Question: I have installed Orion in a new machine, from the yum package and installing mongodb following the instructions from the Administration guide.
Also, I have deployed an orion-instance from wirecloud, and also I updated my old Orion instance from 0.21 to 0.22.
In all cases Orion goes down randomly and I have no idea why. Version 0.21 worked perfectly, but now it's very unstable.
I installed a cron task that checks if Orion has PID dead, and start it again, but the problem is that sometimes I get my Orion instance down for 1 minute.
I send requests like this:
'''
(curl http://my.orion.instance.es:1026/v1/updateContext -s -S --header 'Content-Type: application/json' --header 'Accept: application/json' -d @- | python -mjson.tool) <<EOF
{
"contextElements": [
{
"type": "Alert",
"isPattern": "false",
"id": "myemail@dot.com",
"attributes": [
{
"name": "alert-type",
"type": "text",
"value": "10020"
},{
"name": "message",
"type": "text",
"value": "Flooding"
},{
"name": "status",
"type": "text",
"value": "100"
},{
"name": "gateway",
"type": "text",
"value": "5"
}
]
}
],
"updateAction": "APPEND"
}
EOF
'''
And the response is:
'''
{
"contextResponses": [
{
"contextElement": {
"attributes": [
{
"name": "alert-type",
"type": "text",
"value": ""
},
{
"name": "message",
"type": "text",
"value": ""
},
{
"name": "status",
"type": "text",
"value": ""
},
{
"name": "gateway",
"type": "text",
"value": ""
}
],
"id": "myemail@dot.com",
"isPattern": "false",
"type": "Alert"
},
"statusCode": {
"code": "200",
"reasonPhrase": "OK"
}
}
]
}
'''
And in this moment, Orion goes down (also happens if I send an UPDATE or DELETE).
I have ngsi2cosmos running, and show these messages (maybe the problem is here):
'''
INFO in requests_wrappers [/root/ngsi2cosmos/requests_wrappers.py:58]:
--> PUT http://cosmos.lab.fi-ware.org:14000/webhdfs/v1/user/yyyyy/xxx/myemail@dot.com-Alert-status-text.txt?op=create&user.name=yyyyy&data=true
--------------------------------------------------------------------------------
--------------------------------------------------------------------------------
INFO in requests_wrappers [/root/ngsi2cosmos/requests_wrappers.py:62]:
<-- 500
--------------------------------------------------------------------------------
--------------------------------------------------------------------------------
DEBUG in requests_wrappers [/root/ngsi2cosmos/requests_wrappers.py:64]:
<-- {"RemoteException":{"message":"org.apache.hadoop.hdfs.server.namenode.SafeModeException: Cannot create file\/user\/yyyy\/xxx\/myemail@dot.com-Alert-status-text.txt. Name node is in safe mode.","exception":"RemoteException","javaClassName":"org.apache.hadoop.ipc.RemoteException"}}
'''
How can I solve this issue?
'''
echo 'db.csubs.count()' | mongo orion --quiet
> 176
echo 'db.registrations.count()' | mongo orion --quiet
> 0
'''
Running contextBroker in foreground:
'''
[root@orion-figlass ~]# service contextBroker stop
Stopping...
contextBroker (pid 5043) is running...
Stopping contextBroker... [ OK ]
[root@orion-figlass ~]#
[root@orion-figlass ~]# contextBroker -fg
INFO@19:47:48 contextBroker.cpp[1411]: Orion Context Broker is running
INFO@19:47:48 mongoConnectionPool.cpp[184]: Successful connection to database
INFO@19:47:48 mongoConnectionPool.cpp[184]: Successful connection to database
INFO@19:47:48 mongoConnectionPool.cpp[184]: Successful connection to database
INFO@19:47:48 mongoConnectionPool.cpp[184]: Successful connection to database
INFO@19:47:48 mongoConnectionPool.cpp[184]: Successful connection to database
INFO@19:47:48 mongoConnectionPool.cpp[184]: Successful connection to database
INFO@19:47:48 mongoConnectionPool.cpp[184]: Successful connection to database
INFO@19:47:48 mongoConnectionPool.cpp[184]: Successful connection to database
INFO@19:47:48 mongoConnectionPool.cpp[184]: Successful connection to database
INFO@19:47:48 mongoConnectionPool.cpp[184]: Successful connection to database
INFO@19:47:48 contextBroker.cpp[1191]: Connected to mongo at localhost:orion
INFO@19:47:48 MongoGlobal.cpp[480]: Database Operation Successful ({ conditions.type: "ONTIMEINTERVAL" })
INFO@19:47:48 contextBroker.cpp[1499]: Startup completed
INFO@19:48:28 rest.cpp[781]: Starting transaction from 66.249.81.169:60928/version
INFO@19:48:28 rest.cpp[384]: Transaction ended
INFO@19:48:28 rest.cpp[781]: Starting transaction from 66.249.93.161:48199/version
INFO@19:48:28 rest.cpp[384]: Transaction ended
INFO@19:48:28 rest.cpp[781]: Starting transaction from 66.249.93.161:48199/favicon.ico
WARNING@19:48:28 rest.cpp[347]: Bad Input (no valid 'Accept-format' found)
WARNING@19:48:28 rest.cpp[347]: Bad Input (no valid 'Accept-format' found)
WARNING@19:48:28 rest.cpp[827]: Bad Input (invalid mime-type in Accept http-header)
WARNING@19:48:28 rest.cpp[836]: Bad Input (error in URI parameters)
INFO@19:48:28 rest.cpp[384]: Transaction ended
INFO@19:48:28 rest.cpp[781]: Starting transaction from 66.249.81.161:37559/favicon.ico
WARNING@19:48:28 rest.cpp[347]: Bad Input (no valid 'Accept-format' found)
WARNING@19:48:28 rest.cpp[347]: Bad Input (no valid 'Accept-format' found)
WARNING@19:48:28 rest.cpp[827]: Bad Input (invalid mime-type in Accept http-header)
WARNING@19:48:28 rest.cpp[836]: Bad Input (error in URI parameters)
INFO@19:48:28 rest.cpp[384]: Transaction ended
INFO@19:48:31 rest.cpp[781]: Starting transaction from 188.76.231.187:18019/version
INFO@19:48:31 rest.cpp[384]: Transaction ended
INFO@19:48:31 rest.cpp[781]: Starting transaction from 188.76.231.187:18019/favicon.ico
WARNING@19:48:31 badRequest.cpp[52]: Bad Input (service '/favicon.ico' not found)
INFO@19:48:31 rest.cpp[384]: Transaction ended
INFO@19:48:34 rest.cpp[781]: Starting transaction from 188.76.231.187:18019/version
INFO@19:48:34 rest.cpp[384]: Transaction ended
INFO@19:48:34 rest.cpp[781]: Starting transaction from 188.76.231.187:18019/favicon.ico
WARNING@19:48:34 badRequest.cpp[52]: Bad Input (service '/favicon.ico' not found)
INFO@19:48:34 rest.cpp[384]: Transaction ended
INFO@19:49:11 rest.cpp[781]: Starting transaction from 188.76.231.187:18019/favicon.ico
WARNING@19:49:11 badRequest.cpp[52]: Bad Input (service '/favicon.ico' not found)
INFO@19:49:11 rest.cpp[384]: Transaction ended
INFO@19:49:12 rest.cpp[781]: Starting transaction from 188.76.231.187:18019/version
INFO@19:49:12 rest.cpp[384]: Transaction ended
INFO@19:49:12 rest.cpp[781]: Starting transaction from 188.76.231.187:18019/favicon.ico
WARNING@19:49:12 badRequest.cpp[52]: Bad Input (service '/favicon.ico' not found)
INFO@19:49:12 rest.cpp[384]: Transaction ended
INFO@19:49:53 rest.cpp[781]: Starting transaction from 130.206.84.11:36938/ngsi10/subscribeContext
INFO@19:49:53 MongoGlobal.cpp[1095]: Database Operation Successful ({ query: { $or: [ { _id.id: /.*/, _id.type: "Alert" } ], _id.servicePath: { $in: [ null, /^$/, /^/.*/ ] } }, orderby: { creDate: 1 } })
INFO@19:49:53 MongoGlobal.cpp[1095]: Database Operation Successful ({ query: { $or: [ { _id.id: /.*/, _id.type: "Alert" } ], _id.servicePath: { $in: [ null, /^$/, /^/.*/ ] } }, orderby: { creDate: 1 } })
INFO@19:49:53 mongoSubscribeContext.cpp[147]: Database Operation Successful (insert { _id: ObjectId('559c2d6142b637df6db61746'), expiration: <PHONE>, reference: "http://wirecloud.ld.testbed.fi-ware.eu:3000/callbacks/22:51:00-1:22:51:01-1", servicePath: "/#", entities: [ { id: ".*", type: "Alert", isPattern: "true" } ], attrs: [], conditions: [ { type: "ONCHANGE", value: [ "alert-type", "status" ] } ], lastNotification: <PHONE>, count: 1, format: "XML" })
INFO@19:49:53 httpRequestSend.cpp[191]: Starting transaction to wirecloud.ld.testbed.fi-ware.eu:3000/callbacks/22:51:00-1:22:51:01-1
INFO@19:49:53 rest.cpp[384]: Transaction ended
INFO@19:49:53 httpRequestSend.cpp[424]: Notification Successfully Sent to wirecloud.ld.testbed.fi-ware.eu:3000/callbacks/22:51:00-1:22:51:01-1
INFO@19:49:53 httpRequestSend.cpp[435]: Transaction ended
INFO@19:50:08 rest.cpp[781]: Starting transaction from 188.76.231.187:18019/version
INFO@19:50:08 rest.cpp[384]: Transaction ended
INFO@19:50:08 rest.cpp[781]: Starting transaction from 188.76.231.187:18019/favicon.ico
WARNING@19:50:08 badRequest.cpp[52]: Bad Input (service '/favicon.ico' not found)
INFO@19:50:08 rest.cpp[384]: Transaction ended
INFO@19:50:26 rest.cpp[781]: Starting transaction from 130.206.84.11:36957/ngsi10/subscribeContext
INFO@19:50:26 MongoGlobal.cpp[1095]: Database Operation Successful ({ query: { $or: [ { _id.id: /.*/, _id.type: "Alert" } ], _id.servicePath: { $in: [ null, /^$/, /^/.*/ ] } }, orderby: { creDate: 1 } })
INFO@19:50:26 MongoGlobal.cpp[1095]: Database Operation Successful ({ query: { $or: [ { _id.id: /.*/, _id.type: "Alert" } ], _id.servicePath: { $in: [ null, /^$/, /^/.*/ ] } }, orderby: { creDate: 1 } })
INFO@19:50:26 httpRequestSend.cpp[191]: Starting transaction to wirecloud.ld.testbed.fi-ware.eu:3000/callbacks/22:51:34-1:22:51:34-1
INFO@19:50:26 mongoSubscribeContext.cpp[147]: Database Operation Successful (insert { _id: ObjectId('559c2d8242b637df6db61747'), expiration: <PHONE>, reference: "http://wirecloud.ld.testbed.fi-ware.eu:3000/callbacks/22:51:34-1:22:51:34-1", servicePath: "/#", entities: [ { id: ".*", type: "Alert", isPattern: "true" } ], attrs: [], conditions: [ { type: "ONCHANGE", value: [ "alert-type", "status" ] } ], lastNotification: <PHONE>, count: 1, format: "XML" })
INFO@19:50:26 rest.cpp[384]: Transaction ended
INFO@19:50:27 httpRequestSend.cpp[424]: Notification Successfully Sent to wirecloud.ld.testbed.fi-ware.eu:3000/callbacks/22:51:34-1:22:51:34-1
INFO@19:50:27 httpRequestSend.cpp[435]: Transaction ended
'''
At this moment, orion goes down:
'''
INFO@19:48:28 rest.cpp[781]: Starting transaction from 66.249.93.161:48199/favicon.ico
WARNING@19:48:28 rest.cpp[347]: Bad Input (no valid 'Accept-format' found)
WARNING@19:48:28 rest.cpp[347]: Bad Input (no valid 'Accept-format' found)
WARNING@19:48:28 rest.cpp[827]: Bad Input (invalid mime-type in Accept http-header)
WARNING@19:48:28 rest.cpp[836]: Bad Input (error in URI parameters)
INFO@19:48:28 rest.cpp[384]: Transaction ended
INFO@19:48:28 rest.cpp[781]: Starting transaction from 66.249.81.161:37559/favicon.ico
WARNING@19:48:28 rest.cpp[347]: Bad Input (no valid 'Accept-format' found)
WARNING@19:48:28 rest.cpp[347]: Bad Input (no valid 'Accept-format' found)
WARNING@19:48:28 rest.cpp[827]: Bad Input (invalid mime-type in Accept http-header)
WARNING@19:48:28 rest.cpp[836]: Bad Input (error in URI parameters)
INFO@19:48:28 rest.cpp[384]: Transaction ended
INFO@19:48:31 rest.cpp[781]: Starting transaction from 188.76.231.187:18019/version
INFO@19:48:31 rest.cpp[384]: Transaction ended
'''
Screenshot of /version where displays the uptime (before that, uptime was 5 days, but when I start using the mashup, something goes wrong and Orion goes down).

Installed gdb, executed ulimit -c unlimited
running contextBroker -fg
Now the shell shows more detailed errors:
'''
INFO@20:21:06 httpRequestSend.cpp[191]: Starting transaction to wirecloud.ld.testbed.fi-ware.eu:3000/callbacks/23:22:00-1:23:22:01-1
INFO@20:21:06 rest.cpp[384]: Transaction ended
INFO@20:21:06 httpRequestSend.cpp[424]: Notification Successfully Sent to wirecloud.ld.testbed.fi-ware.eu:3000/callbacks/22:51:34-1:22:51:34-1
INFO@20:21:06 httpRequestSend.cpp[435]: Transaction ended
INFO@20:21:06 httpRequestSend.cpp[424]: Notification Successfully Sent to wirecloud.ld.testbed.fi-ware.eu:3000/callbacks/23:22:00-1:23:22:01-1
INFO@20:21:06 httpRequestSend.cpp[435]: Transaction ended
INFO@20:21:06 httpRequestSend.cpp[424]: Notification Successfully Sent to api.wiim.es:80/api/v1/alert
INFO@20:21:06 httpRequestSend.cpp[435]: Transaction ended
*** longjmp causes uninitialized stack frame ***: contextBroker terminated
======= Backtrace: =========
/lib64/libc.so.6(__fortify_fail+0x37)[0x3c5ab02527]
/lib64/libc.so.6[0x3c5ab024b9]
/lib64/libc.so.6(__longjmp_chk+0x33)[0x3c5ab02423]
/usr/lib64/libcurl.so.4[0x3c5e20eb25]
/lib64/libc.so.6[0x3c5aa326a0]
/lib64/libc.so.6(nanosleep+0x2d)[0x3c5aaaca3d]
/lib64/libc.so.6(sleep+0xe0)[0x3c5aaac8b0]
contextBroker(main+0x90a)[0x49e5da]
/lib64/libc.so.6(__libc_start_main+0xfd)[0x3c5aa1ed5d]
contextBroker[0x483219]
======= Memory map: ========
<PHONE>-<PHONE> r-xp <PHONE> fc:01 26350 /usr/bin/contextBroker
<PHONE>-<PHONE> rw-p <PHONE> fc:01 26350 /usr/bin/contextBroker
<PHONE>-<PHONE> rw-p <PHONE> 00:00 0
0120e000-<PHONE> rw-p <PHONE> 00:00 0 [heap]
34e4a00000-34e4a12000 r-xp <PHONE> fc:01 53961 /usr/lib64/libmicrohttpd.so.10.16.1
34e4a12000-34e4c12000 ---p <PHONE> fc:01 53961 /usr/lib64/libmicrohttpd.so.10.16.1
34e4c12000-34e4c13000 rw-p <PHONE> fc:01 53961 /usr/lib64/libmicrohttpd.so.10.16.1
<PHONE>-<PHONE> r-xp <PHONE> fc:01 55423 /usr/lib64/libboost_system-mt.so.5
<PHONE>-<PHONE> ---p <PHONE> fc:01 55423 /usr/lib64/libboost_system-mt.so.5
<PHONE>-<PHONE> rw-p <PHONE> fc:01 55423 /usr/lib64/libboost_system-mt.so.5
389aa00000-389aa14000 r-xp <PHONE> fc:01 55424 /usr/lib64/libboost_filesystem-mt.so.5
389aa14000-389ac14000 ---p <PHONE> fc:01 55424 /usr/lib64/libboost_filesystem-mt.so.5
389ac14000-389ac15000 rw-p <PHONE> fc:01 55424 /usr/lib64/libboost_filesystem-mt.so.5
3c5a600000-3c5a620000 r-xp <PHONE> fc:01 11913 /lib64/ld-2.12.so
3c5a81f000-3c5a820000 r--p 0001f000 fc:01 11913 /lib64/ld-2.12.so
3c5a820000-3c5a821000 rw-p <PHONE> fc:01 11913 /lib64/ld-2.12.so
3c5a821000-3c5a822000 rw-p <PHONE> 00:00 0
3c5aa00000-3c5ab8a000 r-xp <PHONE> fc:01 32217 /lib64/libc-2.12.so
3c5ab8a000-3c5ad8a000 ---p 0018a000 fc:01 32217 /lib64/libc-2.12.so
3c5ad8a000-3c5ad8e000 r--p 0018a000 fc:01 32217 /lib64/libc-2.12.so
3c5ad8e000-3c5ad8f000 rw-p 0018e000 fc:01 32217 /lib64/libc-2.12.so
3c5ad8f000-3c5ad94000 rw-p <PHONE> 00:00 0
3c5ae00000-3c5ae17000 r-xp <PHONE> fc:01 32221 /lib64/libpthread-2.12.so
3c5ae17000-3c5b017000 ---p <PHONE> fc:01 32221 /lib64/libpthread-2.12.so
3c5b017000-3c5b018000 r--p <PHONE> fc:01 32221 /lib64/libpthread-2.12.so
3c5b018000-3c5b019000 rw-p <PHONE> fc:01 32221 /lib64/libpthread-2.12.so
3c5b019000-3c5b01d000 rw-p <PHONE> 00:00 0
3c5b200000-3c5b202000 r-xp <PHONE> fc:01 60370 /lib64/libdl-2.12.so
3c5b202000-3c5b402000 ---p <PHONE> fc:01 60370 /lib64/libdl-2.12.so
3c5b402000-3c5b403000 r--p <PHONE> fc:01 60370 /lib64/libdl-2.12.so
3c5b403000-3c5b404000 rw-p <PHONE> fc:01 60370 /lib64/libdl-2.12.so
3c5b600000-3c5b683000 r-xp <PHONE> fc:01 9690 /lib64/libm-2.12.so
3c5b683000-3c5b882000 ---p <PHONE> fc:01 9690 /lib64/libm-2.12.so
3c5b882000-3c5b883000 r--p <PHONE> fc:01 9690 /lib64/libm-2.12.so
3c5b883000-3c5b884000 rw-p <PHONE> fc:01 9690 /lib64/libm-2.12.so
3c5ba00000-3c5ba07000 r-xp <PHONE> fc:01 32222 /lib64/librt-2.12.so
3c5ba07000-3c5bc06000 ---p <PHONE> fc:01 32222 /lib64/librt-2.12.so
3c5bc06000-3c5bc07000 r--p <PHONE> fc:01 32222 /lib64/librt-2.12.so
3c5bc07000-3c5bc08000 rw-p <PHONE> fc:01 32222 /lib64/librt-2.12.so
3c5be00000-3c5be15000 r-xp <PHONE> fc:01 34600 /lib64/libz.so.1.2.3
3c5be15000-3c5c014000 ---p <PHONE> fc:01 34600 /lib64/libz.so.1.2.3
3c5c014000-3c5c015000 r--p <PHONE> fc:01 34600 /lib64/libz.so.1.2.3
3c5c015000-3c5c016000 rw-p <PHONE> fc:01 34600 /lib64/libz.so.1.2.3
3c5c200000-3c5c213000 r-xp <PHONE> fc:01 9703 /usr/lib64/libboost_thread-mt.so.5
3c5c213000-3c5c413000 ---p <PHONE> fc:01 9703 /usr/lib64/libboost_thread-mt.so.5
3c5c413000-3c5c415000 rw-p <PHONE> fc:01 9703 /usr/lib64/libboost_thread-mt.so.5
3c5c600000-3c5c61d000 r-xp <PHONE> fc:01 61643 /lib64/libselinux.so.1
3c5c61d000-3c5c81c000 ---p 0001d000 fc:01 61643 /lib64/libselinux.so.1
3c5c81c000-3c5c81d000 r--p 0001c000 fc:01 61643 /lib64/libselinux.so.1
3c5c81d000-3c5c81e000 rw-p 0001d000 fc:01 61643 /lib64/libselinux.so.1
3c5c81e000-3c5c81f000 rw-p <PHONE> 00:00 0
3c5ca00000-3c5ca49000 r-xp <PHONE> fc:01 61732 /lib64/libldap-2.4.so.2.5.6
3c5ca49000-3c5cc48000 ---p <PHONE> fc:01 61732 /lib64/libldap-2.4.so.2.5.6
3c5cc48000-3c5cc49000 r--p <PHONE> fc:01 61732 /lib64/libldap-2.4.so.2.5.6
3c5cc49000-3c5cc4b000 rw-p <PHONE> fc:01 61732 /lib64/libldap-2.4.so.2.5.6
3c5ce00000-3c5ce16000 r-xp <PHONE> fc:01 61642 /lib64/libresolv-2.12.so
3c5ce16000-3c5d016000 ---p <PHONE> fc:01 61642 /lib64/libresolv-2.12.so
3c5d016000-3c5d017000 r--p <PHONE> fc:01 61642 /lib64/libresolv-2.12.so
3c5d017000-3c5d018000 rw-p <PHONE> fc:01 61642 /lib64/libresolv-2.12.so
3c5d018000-3c5d01a000 rw-p <PHONE> 00:00 0
3c5d200000-3c5d232000 r-xp <PHONE> fc:01 32266 /lib64/libidn.so.11.6.1
3c5d232000-3c5d431000 ---p <PHONE> fc:01 32266 /lib64/libidn.so.11.6.1
3c5d431000-3c5d432000 rw-p <PHONE> fc:01 32266 /lib64/libidn.so.11.6.1Aborted (core dumped)
'''
Second trace error (Orion has goes down twice in this period):
'''
INFO@20:21:06 httpRequestSend.cpp[424]: Notification Successfully Sent to api.wiim.es:80/api/v1/alert
INFO@20:21:06 httpRequestSend.cpp[435]: Transaction ended
*** longjmp causes uninitialized stack frame ***: contextBroker terminated
======= Backtrace: =========
/lib64/libc.so.6(__fortify_fail+0x37)[0x3c5ab02527]
/lib64/libc.so.6[0x3c5ab024b9]
/lib64/libc.so.6(__longjmp_chk+0x33)[0x3c5ab02423]
/usr/lib64/libcurl.so.4[0x3c5e20eb25]
/lib64/libc.so.6[0x3c5aa326a0]
/lib64/libc.so.6(nanosleep+0x2d)[0x3c5aaaca3d]
/lib64/libc.so.6(sleep+0xe0)[0x3c5aaac8b0]
contextBroker(main+0x90a)[0x49e5da]
/lib64/libc.so.6(__libc_start_main+0xfd)[0x3c5aa1ed5d]
contextBroker[0x483219]
======= Memory map: ========
<PHONE>-<PHONE> r-xp <PHONE> fc:01 26350 /usr/bin/contextBroker
<PHONE>-<PHONE> rw-p <PHONE> fc:01 26350 /usr/bin/contextBroker
<PHONE>-<PHONE> rw-p <PHONE> 00:00 0
0120e000-<PHONE> rw-p <PHONE> 00:00 0 [heap]
34e4a00000-34e4a12000 r-xp <PHONE> fc:01 53961 /usr/lib64/libmicrohttpd.so.10.16.1
34e4a12000-34e4c12000 ---p <PHONE> fc:01 53961 /usr/lib64/libmicrohttpd.so.10.16.1
34e4c12000-34e4c13000 rw-p <PHONE> fc:01 53961 /usr/lib64/libmicrohttpd.so.10.16.1
<PHONE>-<PHONE> r-xp <PHONE> fc:01 55423 /usr/lib64/libboost_system-mt.so.5
<PHONE>-<PHONE> ---p <PHONE> fc:01 55423 /usr/lib64/libboost_system-mt.so.5
<PHONE>-<PHONE> rw-p <PHONE> fc:01 55423 /usr/lib64/libboost_system-mt.so.5
389aa00000-389aa14000 r-xp <PHONE> fc:01 55424 /usr/lib64/libboost_filesystem-mt.so.5
389aa14000-389ac14000 ---p <PHONE> fc:01 55424 /usr/lib64/libboost_filesystem-mt.so.5
389ac14000-389ac15000 rw-p <PHONE> fc:01 55424 /usr/lib64/libboost_filesystem-mt.so.5
3c5a600000-3c5a620000 r-xp <PHONE> fc:01 11913 /lib64/ld-2.12.so
3c5a81f000-3c5a820000 r--p 0001f000 fc:01 11913 /lib64/ld-2.12.so
3c5a820000-3c5a821000 rw-p <PHONE> fc:01 11913 /lib64/ld-2.12.so
3c5a821000-3c5a822000 rw-p <PHONE> 00:00 0
3c5aa00000-3c5ab8a000 r-xp <PHONE> fc:01 32217 /lib64/libc-2.12.so
3c5ab8a000-3c5ad8a000 ---p 0018a000 fc:01 32217 /lib64/libc-2.12.so
3c5ad8a000-3c5ad8e000 r--p 0018a000 fc:01 32217 /lib64/libc-2.12.so
3c5ad8e000-3c5ad8f000 rw-p 0018e000 fc:01 32217 /lib64/libc-2.12.so
3c5ad8f000-3c5ad94000 rw-p <PHONE> 00:00 0
3c5ae00000-3c5ae17000 r-xp <PHONE> fc:01 32221 /lib64/libpthread-2.12.so
3c5ae17000-3c5b017000 ---p <PHONE> fc:01 32221 /lib64/libpthread-2.12.so
3c5b017000-3c5b018000 r--p <PHONE> fc:01 32221 /lib64/libpthread-2.12.so
3c5b018000-3c5b019000 rw-p <PHONE> fc:01 32221 /lib64/libpthread-2.12.so
3c5b019000-3c5b01d000 rw-p <PHONE> 00:00 0
3c5b200000-3c5b202000 r-xp <PHONE> fc:01 60370 /lib64/libdl-2.12.so
3c5b202000-3c5b402000 ---p <PHONE> fc:01 60370 /lib64/libdl-2.12.so
3c5b402000-3c5b403000 r--p <PHONE> fc:01 60370 /lib64/libdl-2.12.so
3c5b403000-3c5b404000 rw-p <PHONE> fc:01 60370 /lib64/libdl-2.12.so
3c5b600000-3c5b683000 r-xp <PHONE> fc:01 9690 /lib64/libm-2.12.so
3c5b683000-3c5b882000 ---p <PHONE> fc:01 9690 /lib64/libm-2.12.so
3c5b882000-3c5b883000 r--p <PHONE> fc:01 9690 /lib64/libm-2.12.so
3c5b883000-3c5b884000 rw-p <PHONE> fc:01 9690 /lib64/libm-2.12.so
3c5ba00000-3c5ba07000 r-xp <PHONE> fc:01 32222 /lib64/librt-2.12.so
3c5ba07000-3c5bc06000 ---p <PHONE> fc:01 32222 /lib64/librt-2.12.so
3c5bc06000-3c5bc07000 r--p <PHONE> fc:01 32222 /lib64/librt-2.12.so
3c5bc07000-3c5bc08000 rw-p <PHONE> fc:01 32222 /lib64/librt-2.12.so
3c5be00000-3c5be15000 r-xp <PHONE> fc:01 34600 /lib64/libz.so.1.2.3
3c5be15000-3c5c014000 ---p <PHONE> fc:01 34600 /lib64/libz.so.1.2.3
3c5c014000-3c5c015000 r--p <PHONE> fc:01 34600 /lib64/libz.so.1.2.3
3c5c015000-3c5c016000 rw-p <PHONE> fc:01 34600 /lib64/libz.so.1.2.3
3c5c200000-3c5c213000 r-xp <PHONE> fc:01 9703 /usr/lib64/libboost_thread-mt.so.5
3c5c213000-3c5c413000 ---p <PHONE> fc:01 9703 /usr/lib64/libboost_thread-mt.so.5
3c5c413000-3c5c415000 rw-p <PHONE> fc:01 9703 /usr/lib64/libboost_thread-mt.so.5
3c5c600000-3c5c61d000 r-xp <PHONE> fc:01 61643 /lib64/libselinux.so.1
3c5c61d000-3c5c81c000 ---p 0001d000 fc:01 61643 /lib64/libselinux.so.1
3c5c81c000-3c5c81d000 r--p 0001c000 fc:01 61643 /lib64/libselinux.so.1
3c5c81d000-3c5c81e000 rw-p 0001d000 fc:01 61643 /lib64/libselinux.so.1
3c5c81e000-3c5c81f000 rw-p <PHONE> 00:00 0
3c5ca00000-3c5ca49000 r-xp <PHONE> fc:01 61732 /lib64/libldap-2.4.so.2.5.6
3c5ca49000-3c5cc48000 ---p <PHONE> fc:01 61732 /lib64/libldap-2.4.so.2.5.6
3c5cc48000-3c5cc49000 r--p <PHONE> fc:01 61732 /lib64/libldap-2.4.so.2.5.6
3c5cc49000-3c5cc4b000 rw-p <PHONE> fc:01 61732 /lib64/libldap-2.4.so.2.5.6
3c5ce00000-3c5ce16000 r-xp <PHONE> fc:01 61642 /lib64/libresolv-2.12.so
3c5ce16000-3c5d016000 ---p <PHONE> fc:01 61642 /lib64/libresolv-2.12.so
3c5d016000-3c5d017000 r--p <PHONE> fc:01 61642 /lib64/libresolv-2.12.so
3c5d017000-3c5d018000 rw-p <PHONE> fc:01 61642 /lib64/libresolv-2.12.so
3c5d018000-3c5d01a000 rw-p <PHONE> 00:00 0
3c5d200000-3c5d232000 r-xp <PHONE> fc:01 32266 /lib64/libidn.so.11.6.1
3c5d232000-3c5d431000 ---p <PHONE> fc:01 32266 /lib64/libidn.so.11.6.1
3c5d431000-3c5d432000 rw-p <PHONE> fc:01 32266 /lib64/libidn.so.11.6.1Aborted (core dumped)
'''
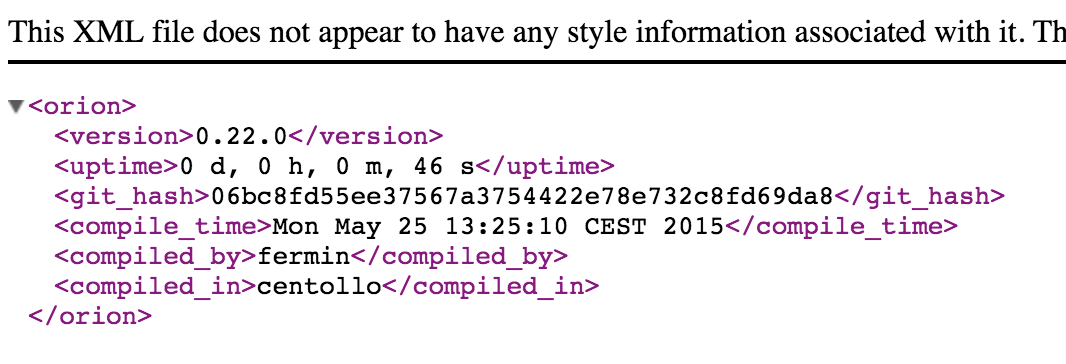
Answer: The cause of this problem is <URL>. The fix will come with Orion 0.23.0 version.
As temporal workaround, you can use IPs instead of hostnames in 'reference' field in subscriptions.